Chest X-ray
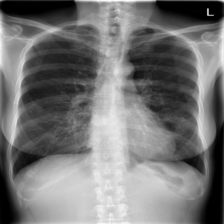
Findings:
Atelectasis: negative
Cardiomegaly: negative
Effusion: negative
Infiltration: positive
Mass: negative
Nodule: positive
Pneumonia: negative
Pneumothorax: negative
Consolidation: negative
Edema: negative
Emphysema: negative
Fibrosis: negative
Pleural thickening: negative
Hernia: negative